Aerial crown-view tile of a tropical tree (Barro Colorado Island, Panama), acquired 20241112:
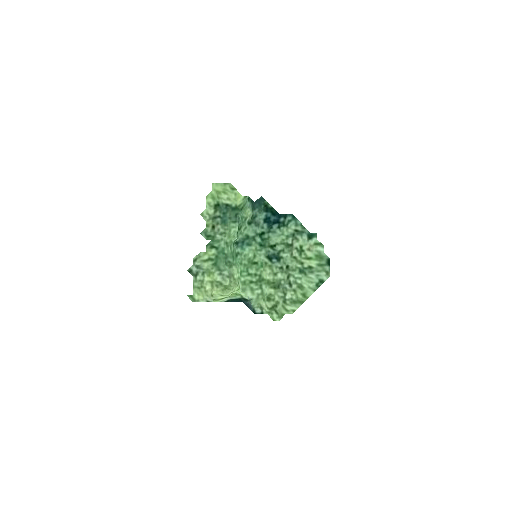
Species: Nectandra lineata
GBIF accepted scientific name: Nectandra lineata
Crown area: 19.266 m²